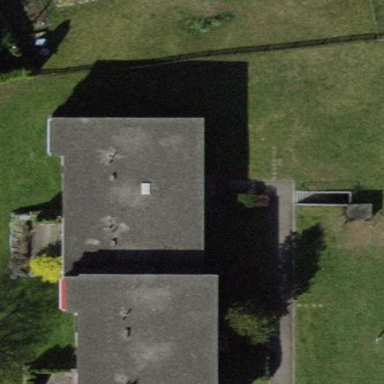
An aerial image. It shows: Terrace building.